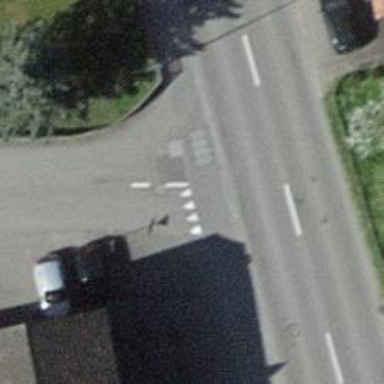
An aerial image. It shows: Road with "give way" sign.